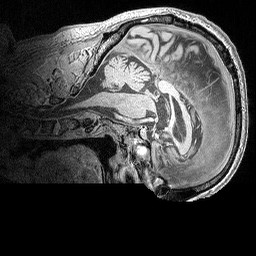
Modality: MP2RAGE
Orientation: sagittal
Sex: male
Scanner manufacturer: siemens
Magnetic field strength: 3 T
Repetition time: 5 s
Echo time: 0.00292 s